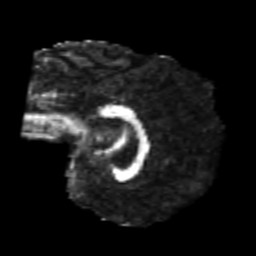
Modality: FA
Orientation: sagittal
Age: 26
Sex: male
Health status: healthy
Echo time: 0.074 s